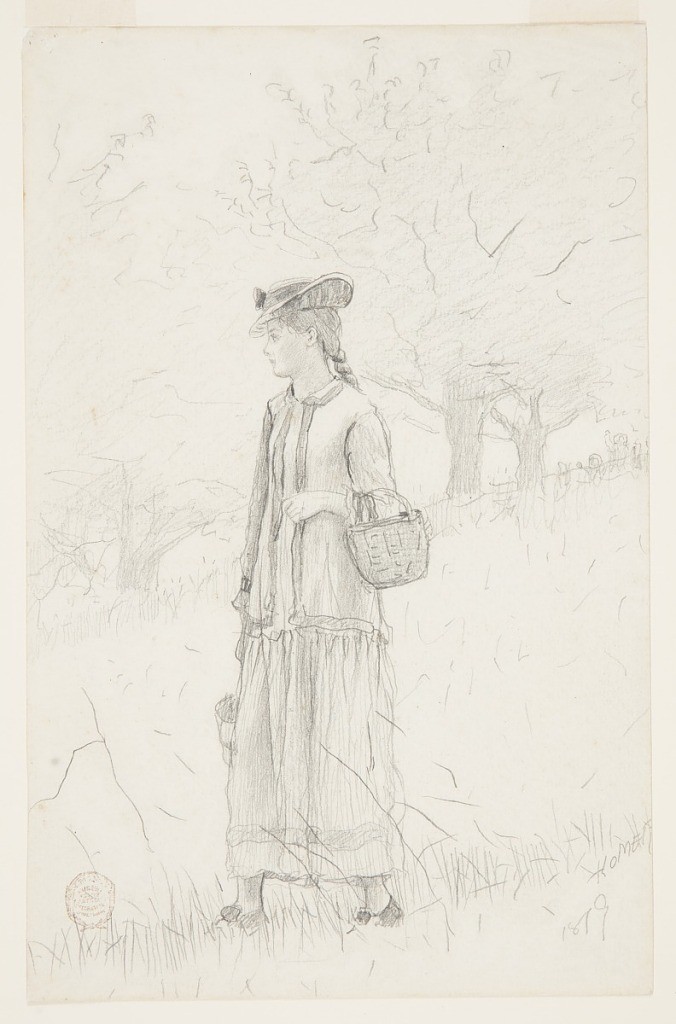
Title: Young Woman Carrying a Basket
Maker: Winslow Homer, American, 1836–1910
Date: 1879
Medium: Graphite on heavy off-white wove paper
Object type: Drawing
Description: A young woman walks through a field carrying one basket in her right hand and another in her left. Trees fill the background.